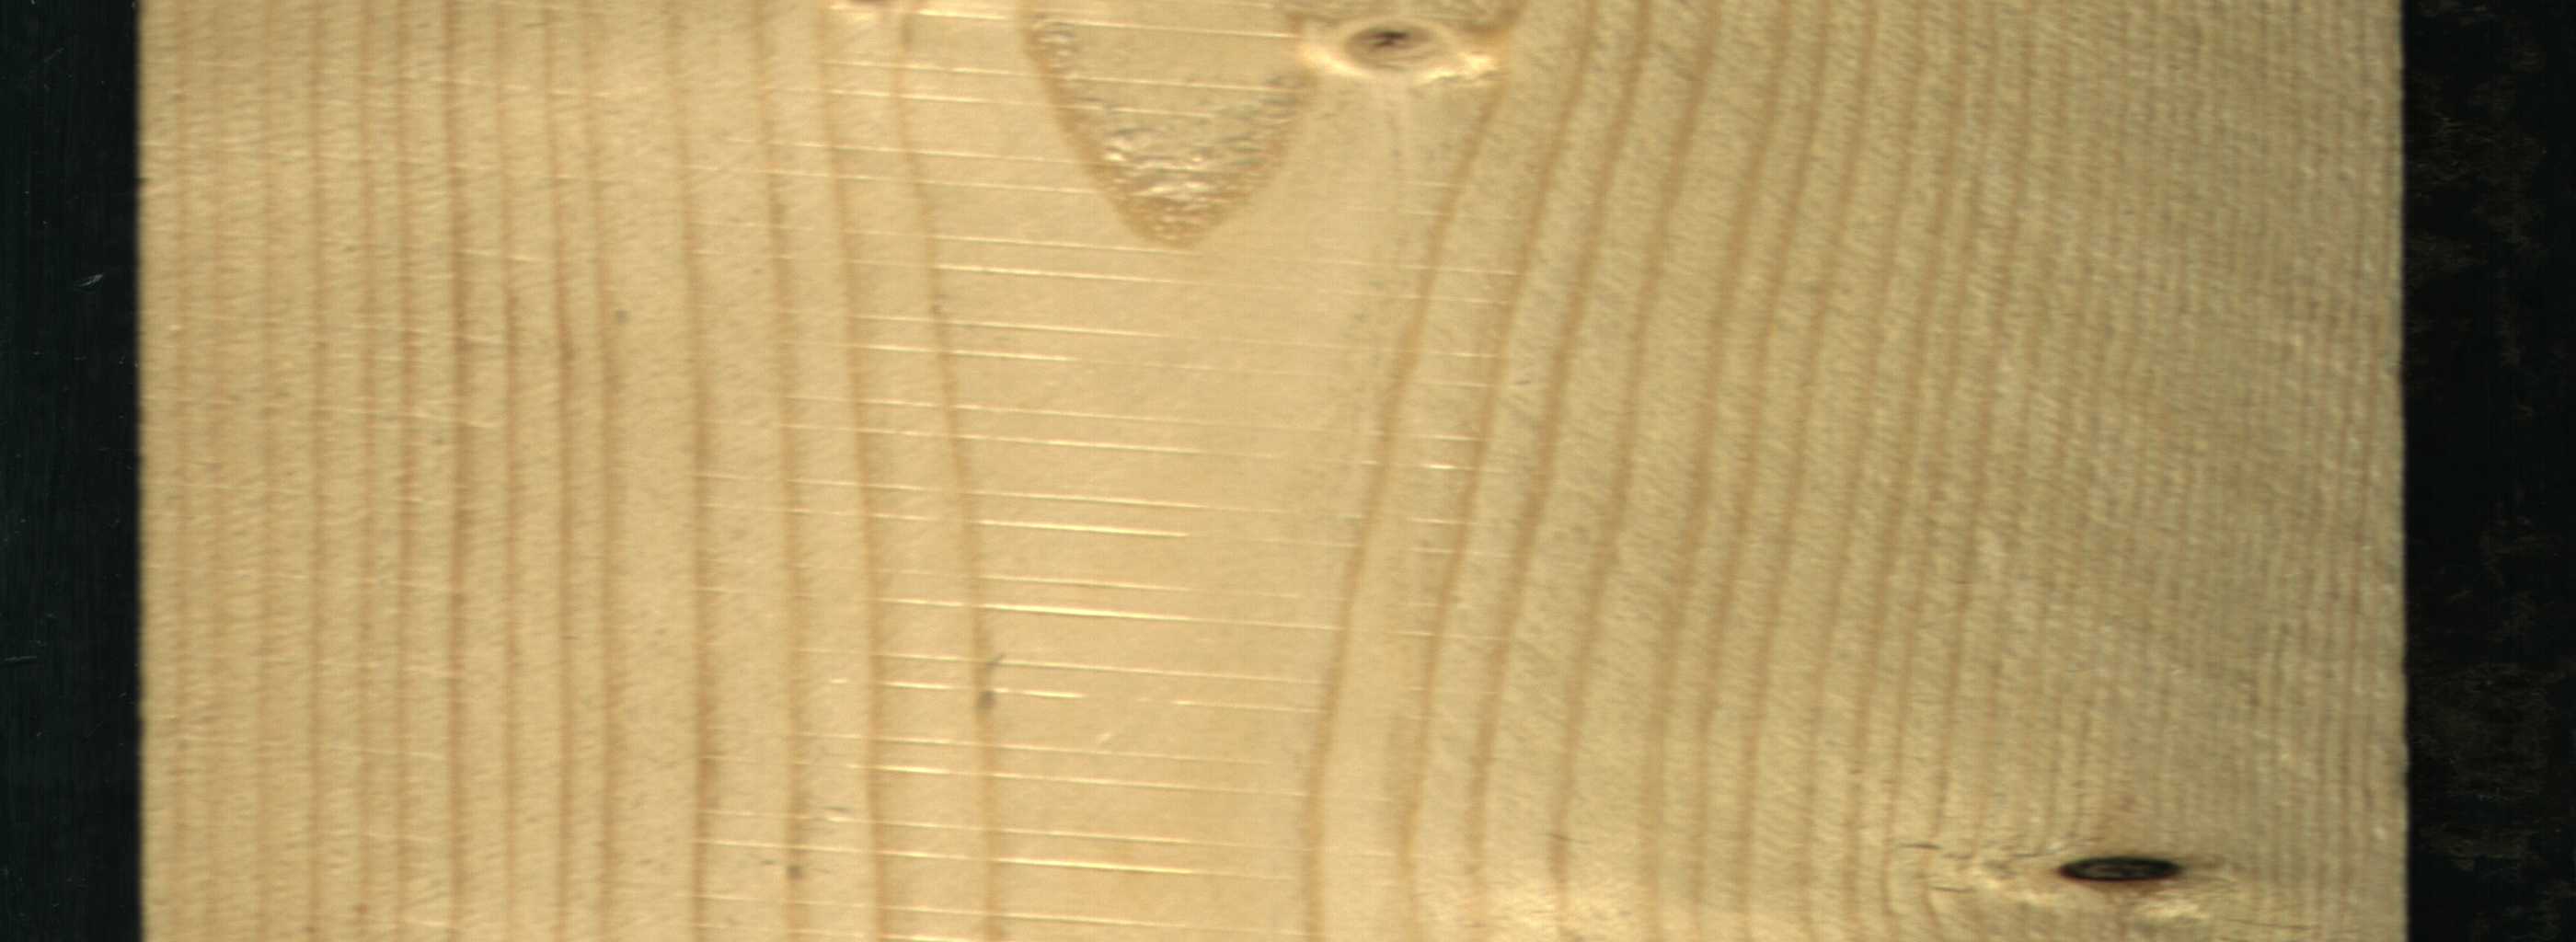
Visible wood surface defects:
Dead_Knot
Live_Knot